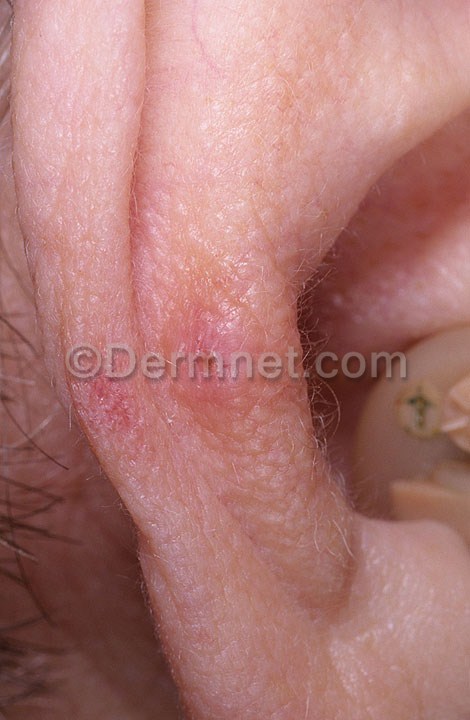
Disease: Seborrheic Keratoses and other Benign Tumors